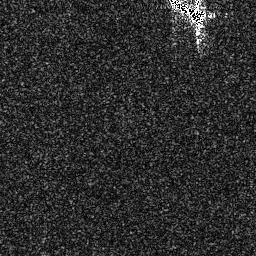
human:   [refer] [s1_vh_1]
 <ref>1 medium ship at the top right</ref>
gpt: <box>[[64, 0, 79, 10, 0]]</box>